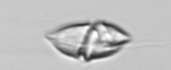
Label: Gyrodinium